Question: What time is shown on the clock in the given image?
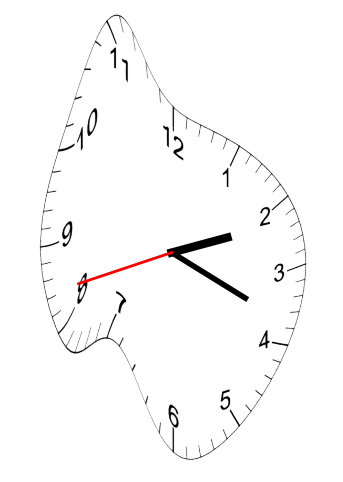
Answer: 02:18:42